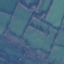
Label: Pasture